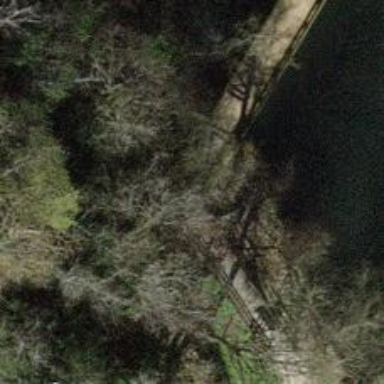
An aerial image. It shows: Path leading to bridge.